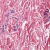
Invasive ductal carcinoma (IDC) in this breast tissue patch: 0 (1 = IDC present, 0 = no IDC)